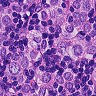
Metastatic tissue present: yes